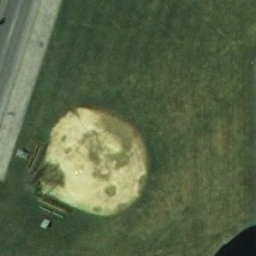
Label: baseball diamond